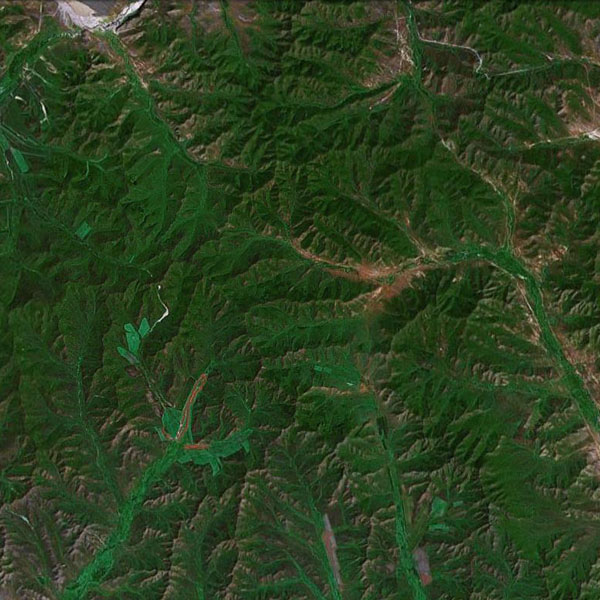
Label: Mountain